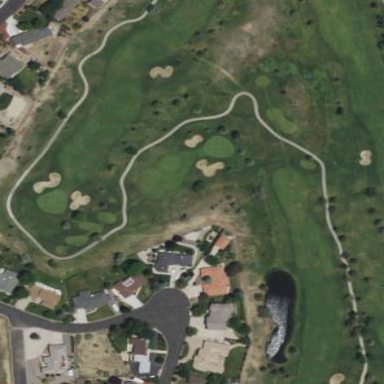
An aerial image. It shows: Golf fairway surrounded by grass.